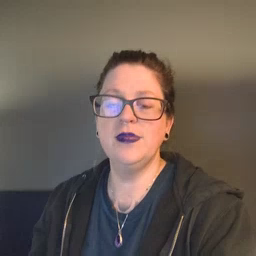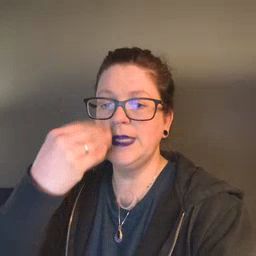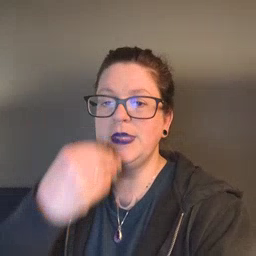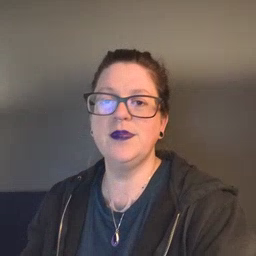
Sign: sleepy